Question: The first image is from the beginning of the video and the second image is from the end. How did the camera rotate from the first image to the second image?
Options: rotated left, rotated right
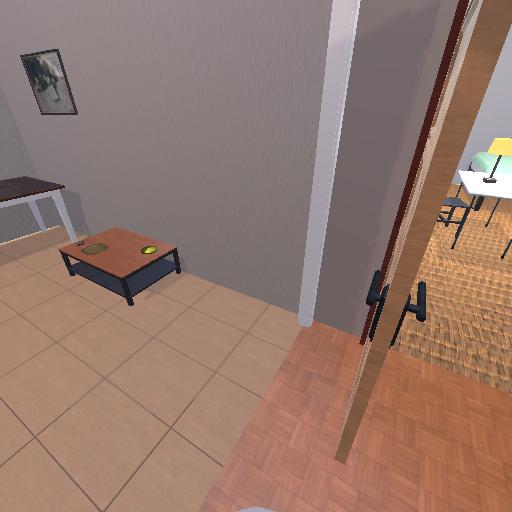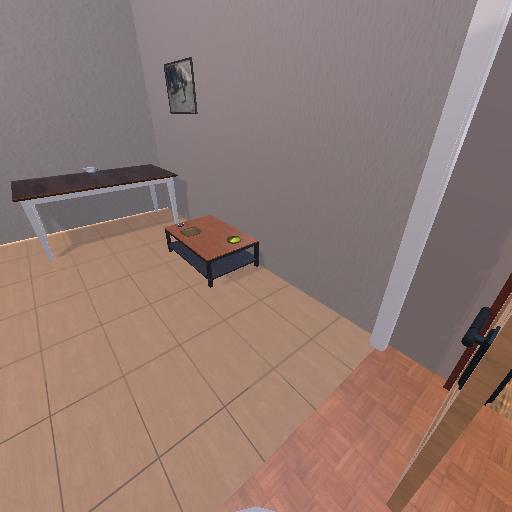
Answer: rotated left